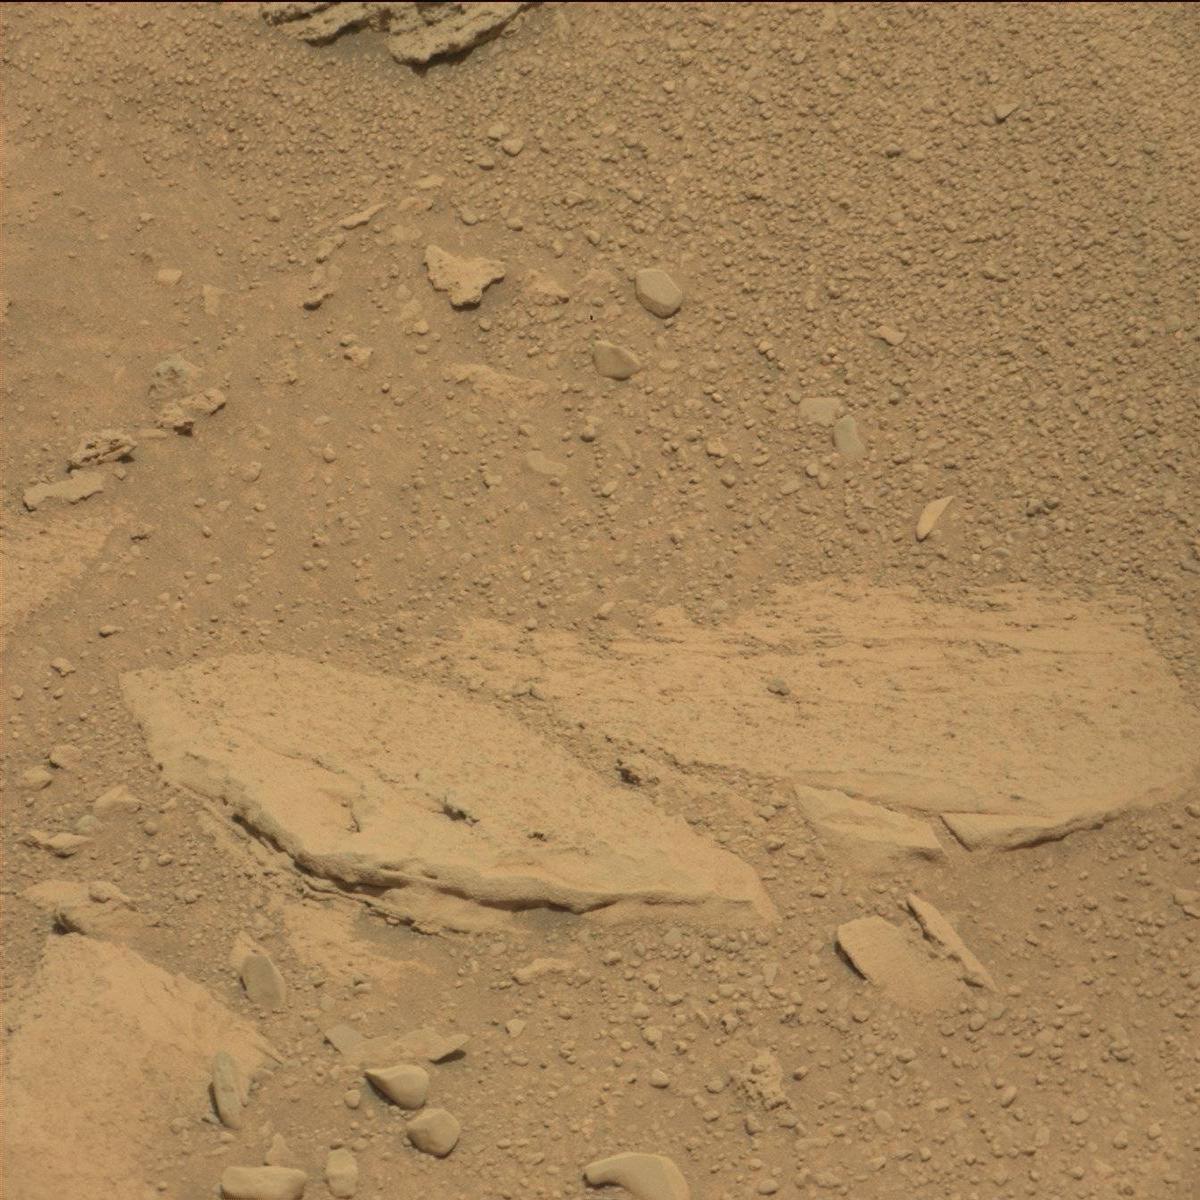
Terrain classes present: Bedrock, Rock, Sand / Soil